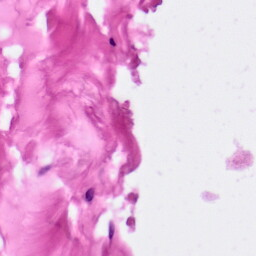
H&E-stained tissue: Pancreatic